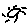
Label: sun